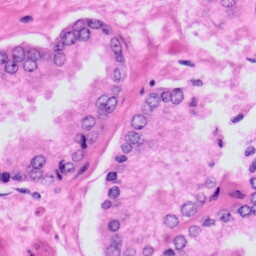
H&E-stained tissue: Prostate